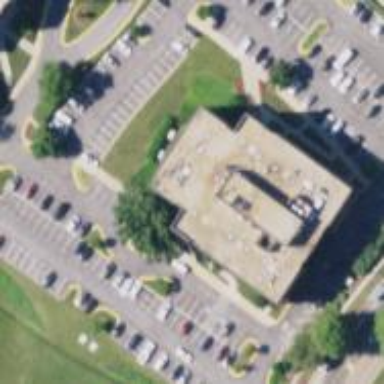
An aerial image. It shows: Office building.